Field crop: maize
Growth stage: 2
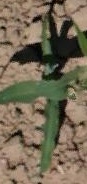
Species: maize